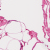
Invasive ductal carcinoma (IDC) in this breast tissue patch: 0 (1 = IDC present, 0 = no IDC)